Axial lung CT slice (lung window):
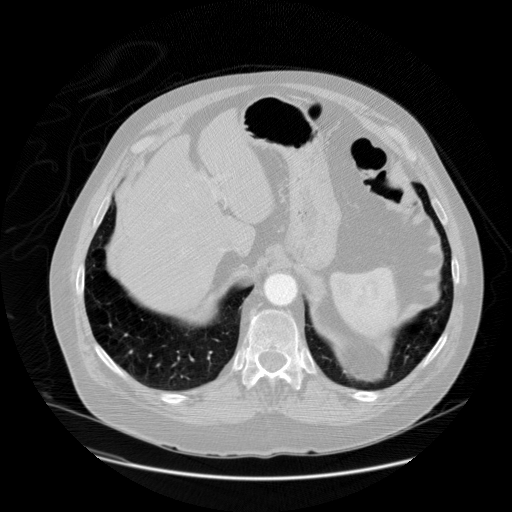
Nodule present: no